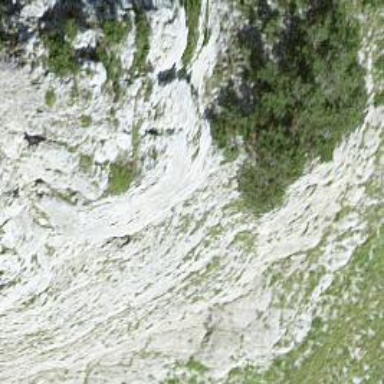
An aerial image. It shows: Rocky path.